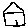
Label: house